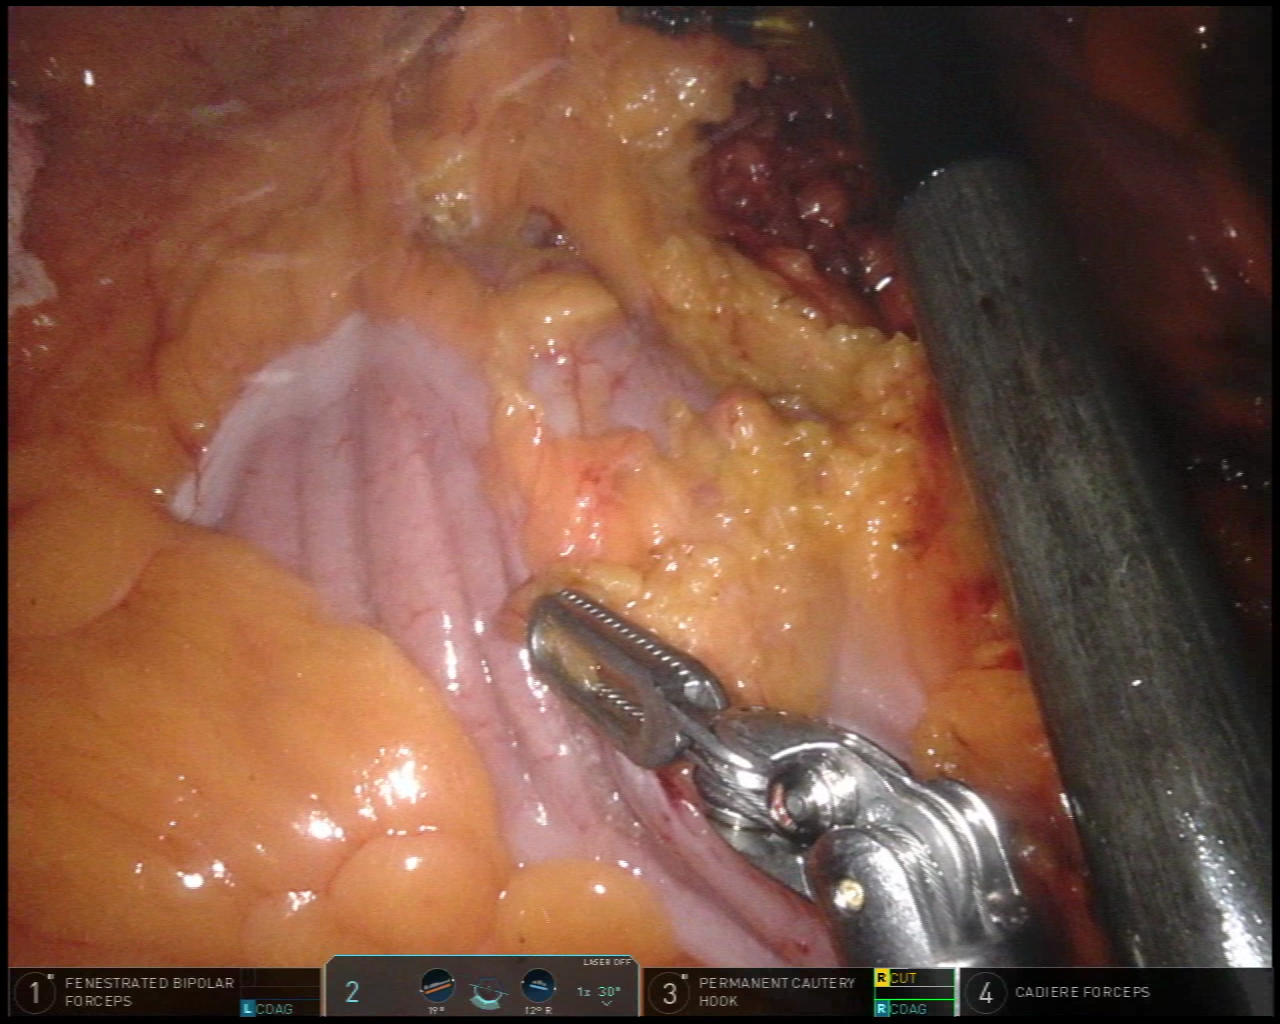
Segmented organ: colon
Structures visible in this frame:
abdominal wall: no
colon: yes
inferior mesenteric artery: no
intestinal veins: no
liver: no
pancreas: no
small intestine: yes
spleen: no
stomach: no
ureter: no
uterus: no
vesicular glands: no